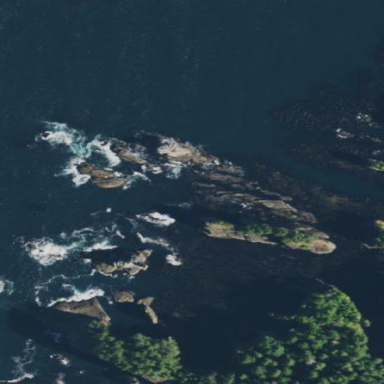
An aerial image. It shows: Islet along the natural coastline.